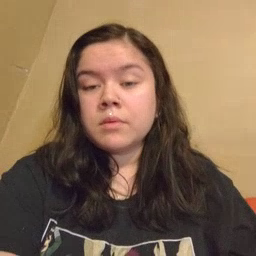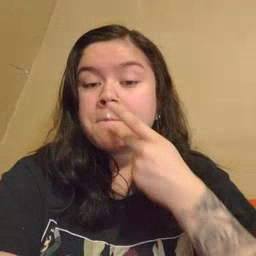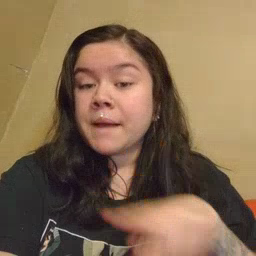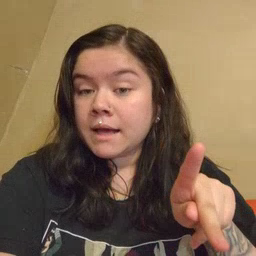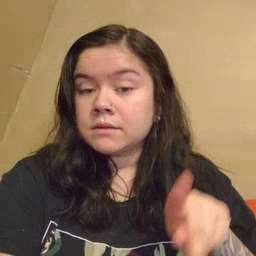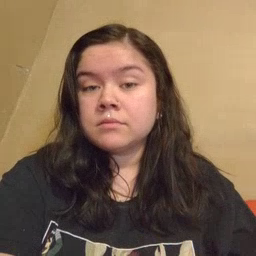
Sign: pen